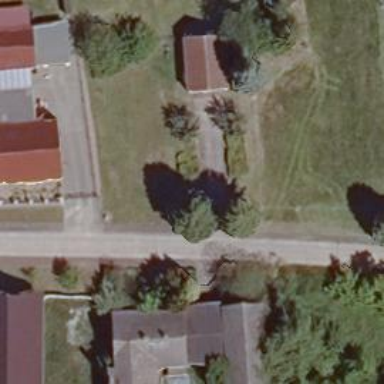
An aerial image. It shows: Residential road paved with concrete.